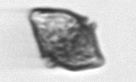
Label: Kryptoperidinium_triquetrum